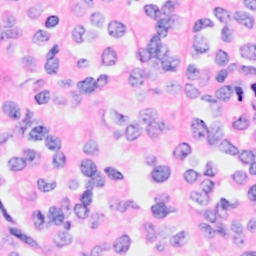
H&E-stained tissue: Breast